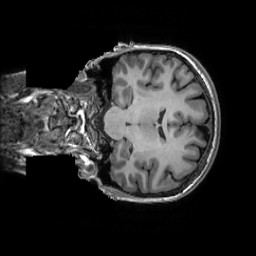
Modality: T1w
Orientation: coronal
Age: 34
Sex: female
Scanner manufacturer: ge
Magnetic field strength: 3 T
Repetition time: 0.007348 s
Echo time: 0.003036 s